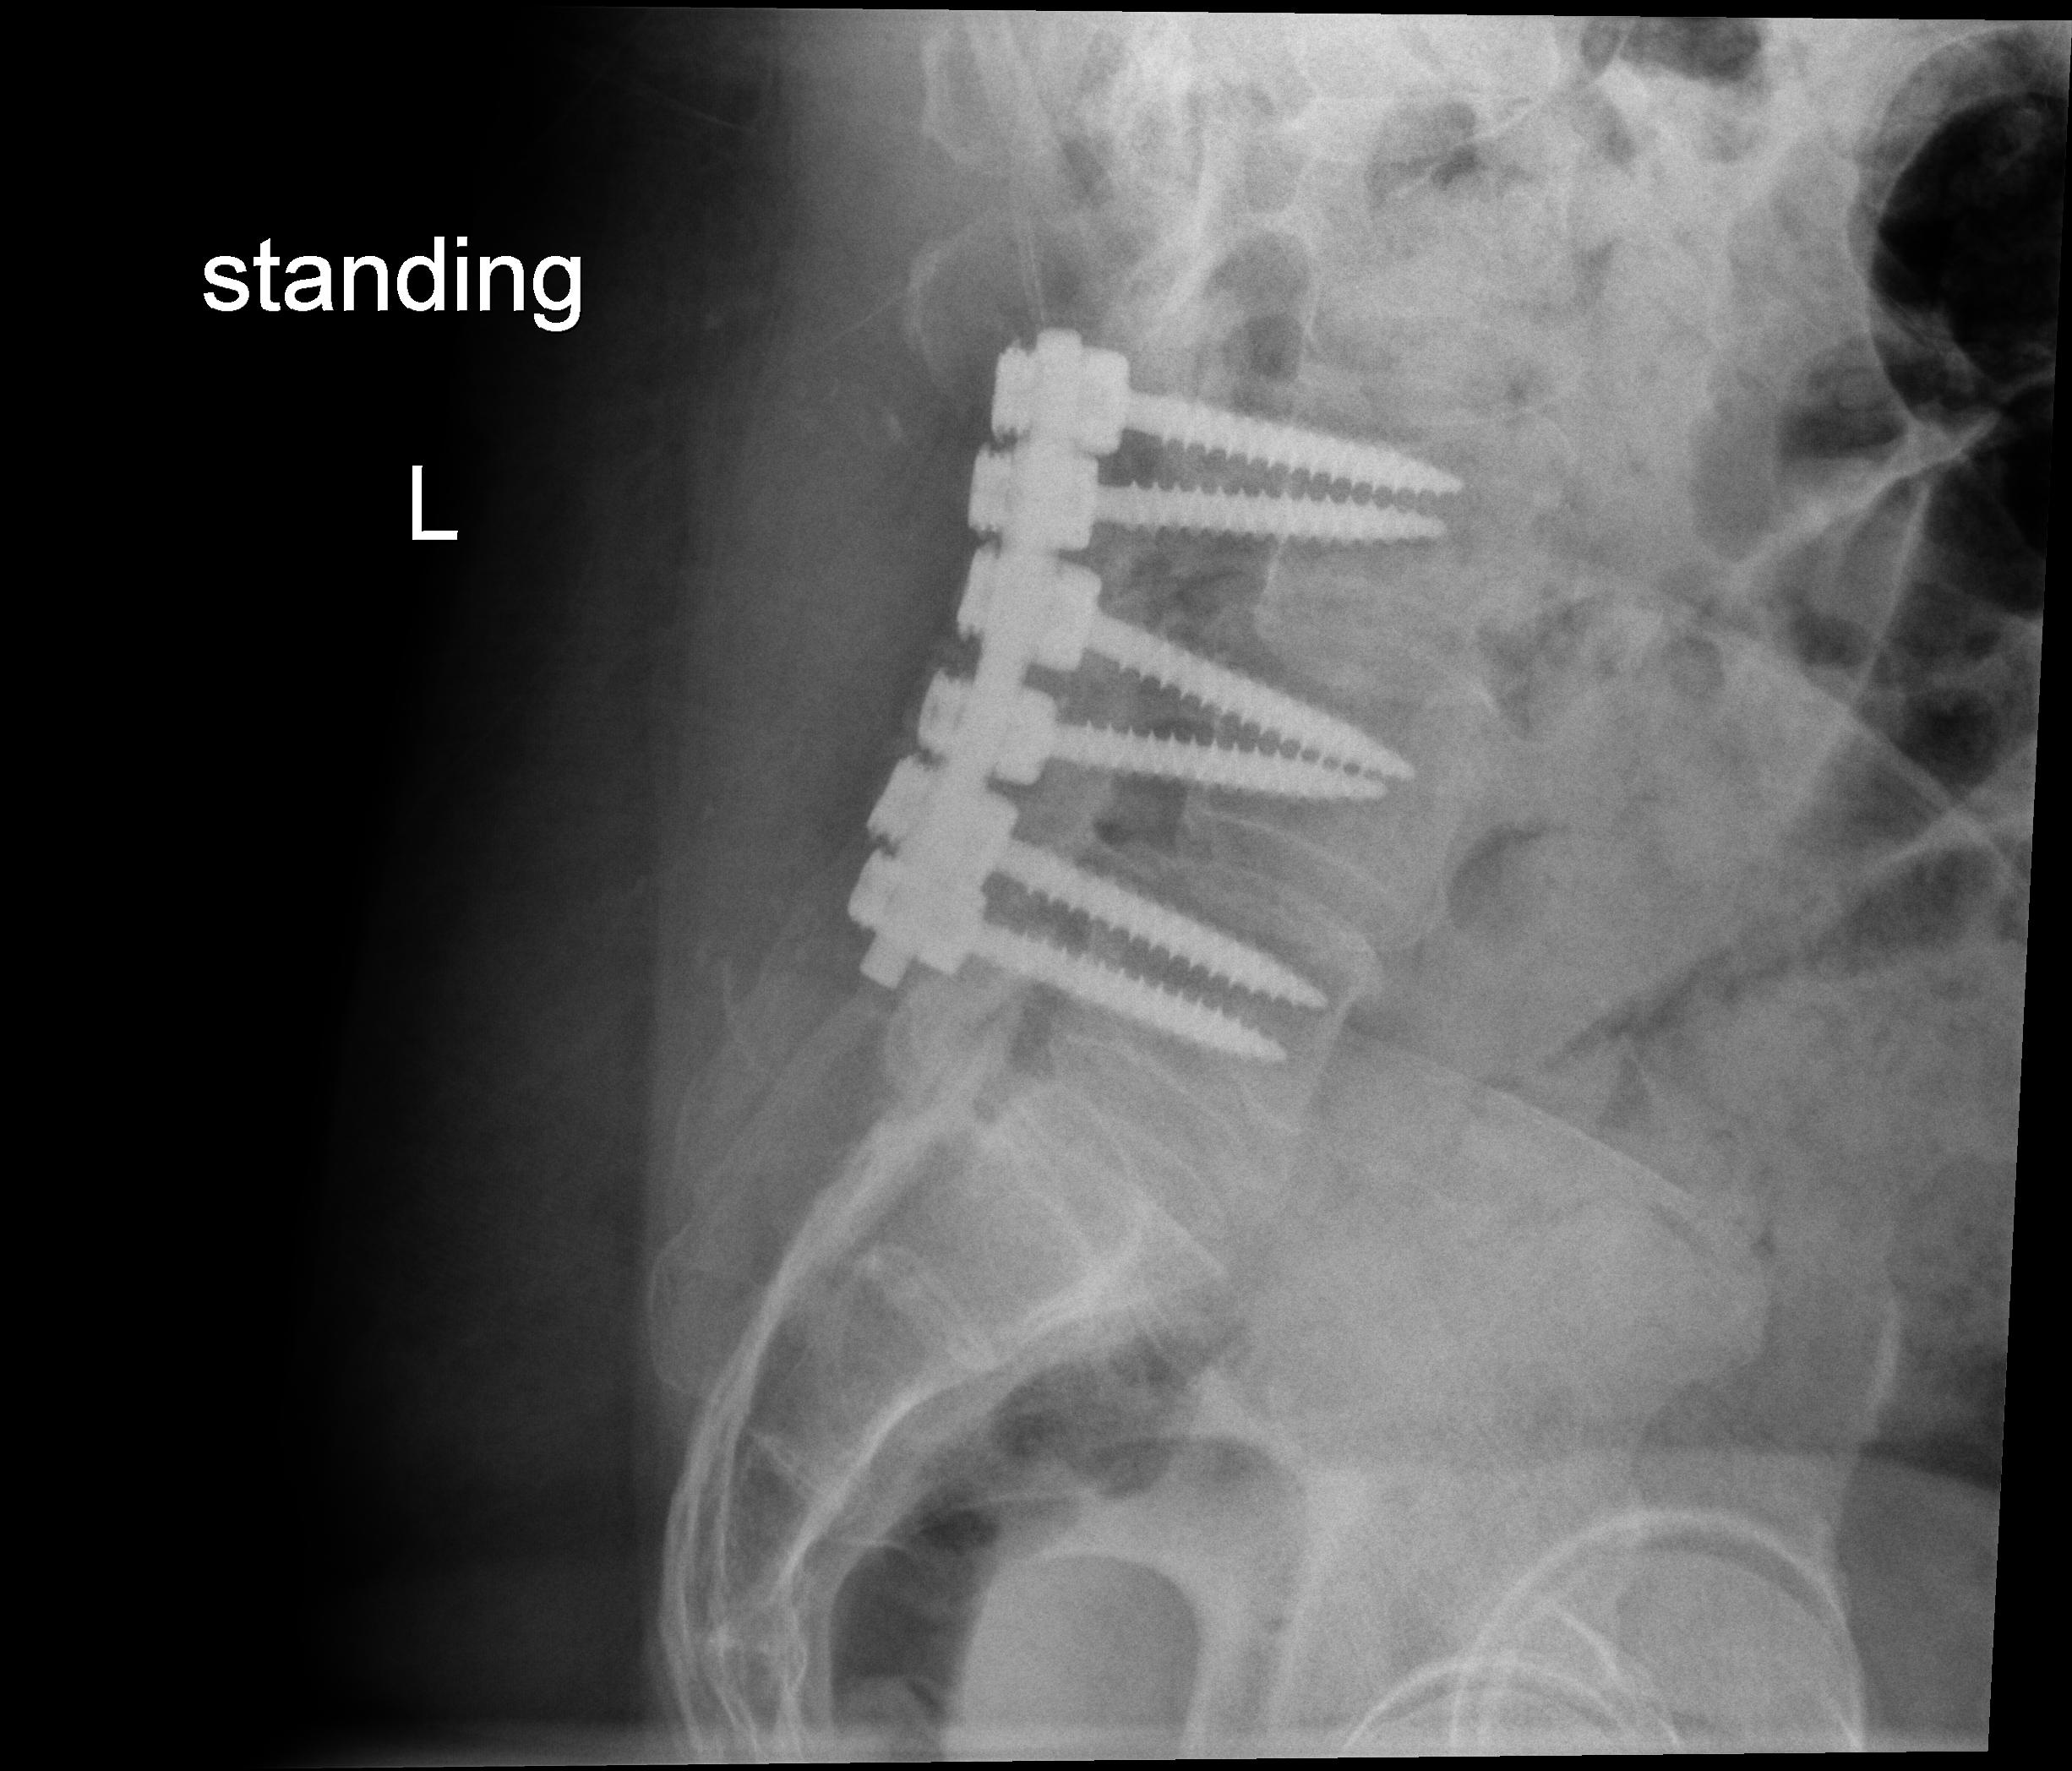
View: L5 S1
Implant manufacturer: nuvasive reline